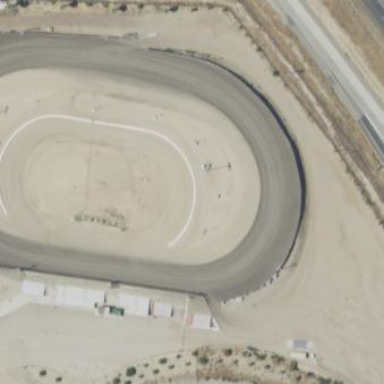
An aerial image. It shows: Motor sport raceway.